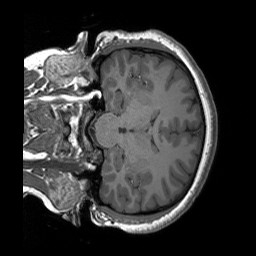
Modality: T1w
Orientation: coronal
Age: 18
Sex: female
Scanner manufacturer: siemens
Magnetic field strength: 3 T
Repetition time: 1.9 s
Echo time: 0.00243 s